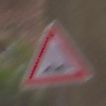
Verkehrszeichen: UnebeneFahrbahn
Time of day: Midday
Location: Outdoor (Nature)
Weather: Overcast
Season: Autumn
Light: Natural